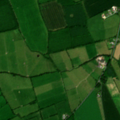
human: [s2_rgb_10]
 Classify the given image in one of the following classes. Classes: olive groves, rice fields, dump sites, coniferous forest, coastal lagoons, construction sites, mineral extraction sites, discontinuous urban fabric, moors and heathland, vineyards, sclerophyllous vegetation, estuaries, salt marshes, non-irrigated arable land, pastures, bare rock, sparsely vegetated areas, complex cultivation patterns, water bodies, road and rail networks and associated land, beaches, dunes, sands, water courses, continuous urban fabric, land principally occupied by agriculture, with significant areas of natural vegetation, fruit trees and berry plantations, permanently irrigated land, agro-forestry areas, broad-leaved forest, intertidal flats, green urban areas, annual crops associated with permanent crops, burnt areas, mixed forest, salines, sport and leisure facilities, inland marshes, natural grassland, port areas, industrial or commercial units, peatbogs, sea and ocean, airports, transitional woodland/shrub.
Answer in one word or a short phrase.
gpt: non-irrigated arable land, pastures, complex cultivation patterns